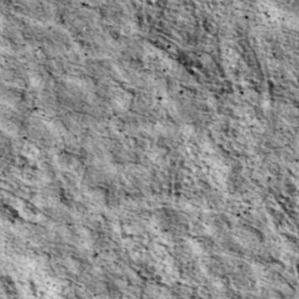
Label: non_frost